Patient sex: F
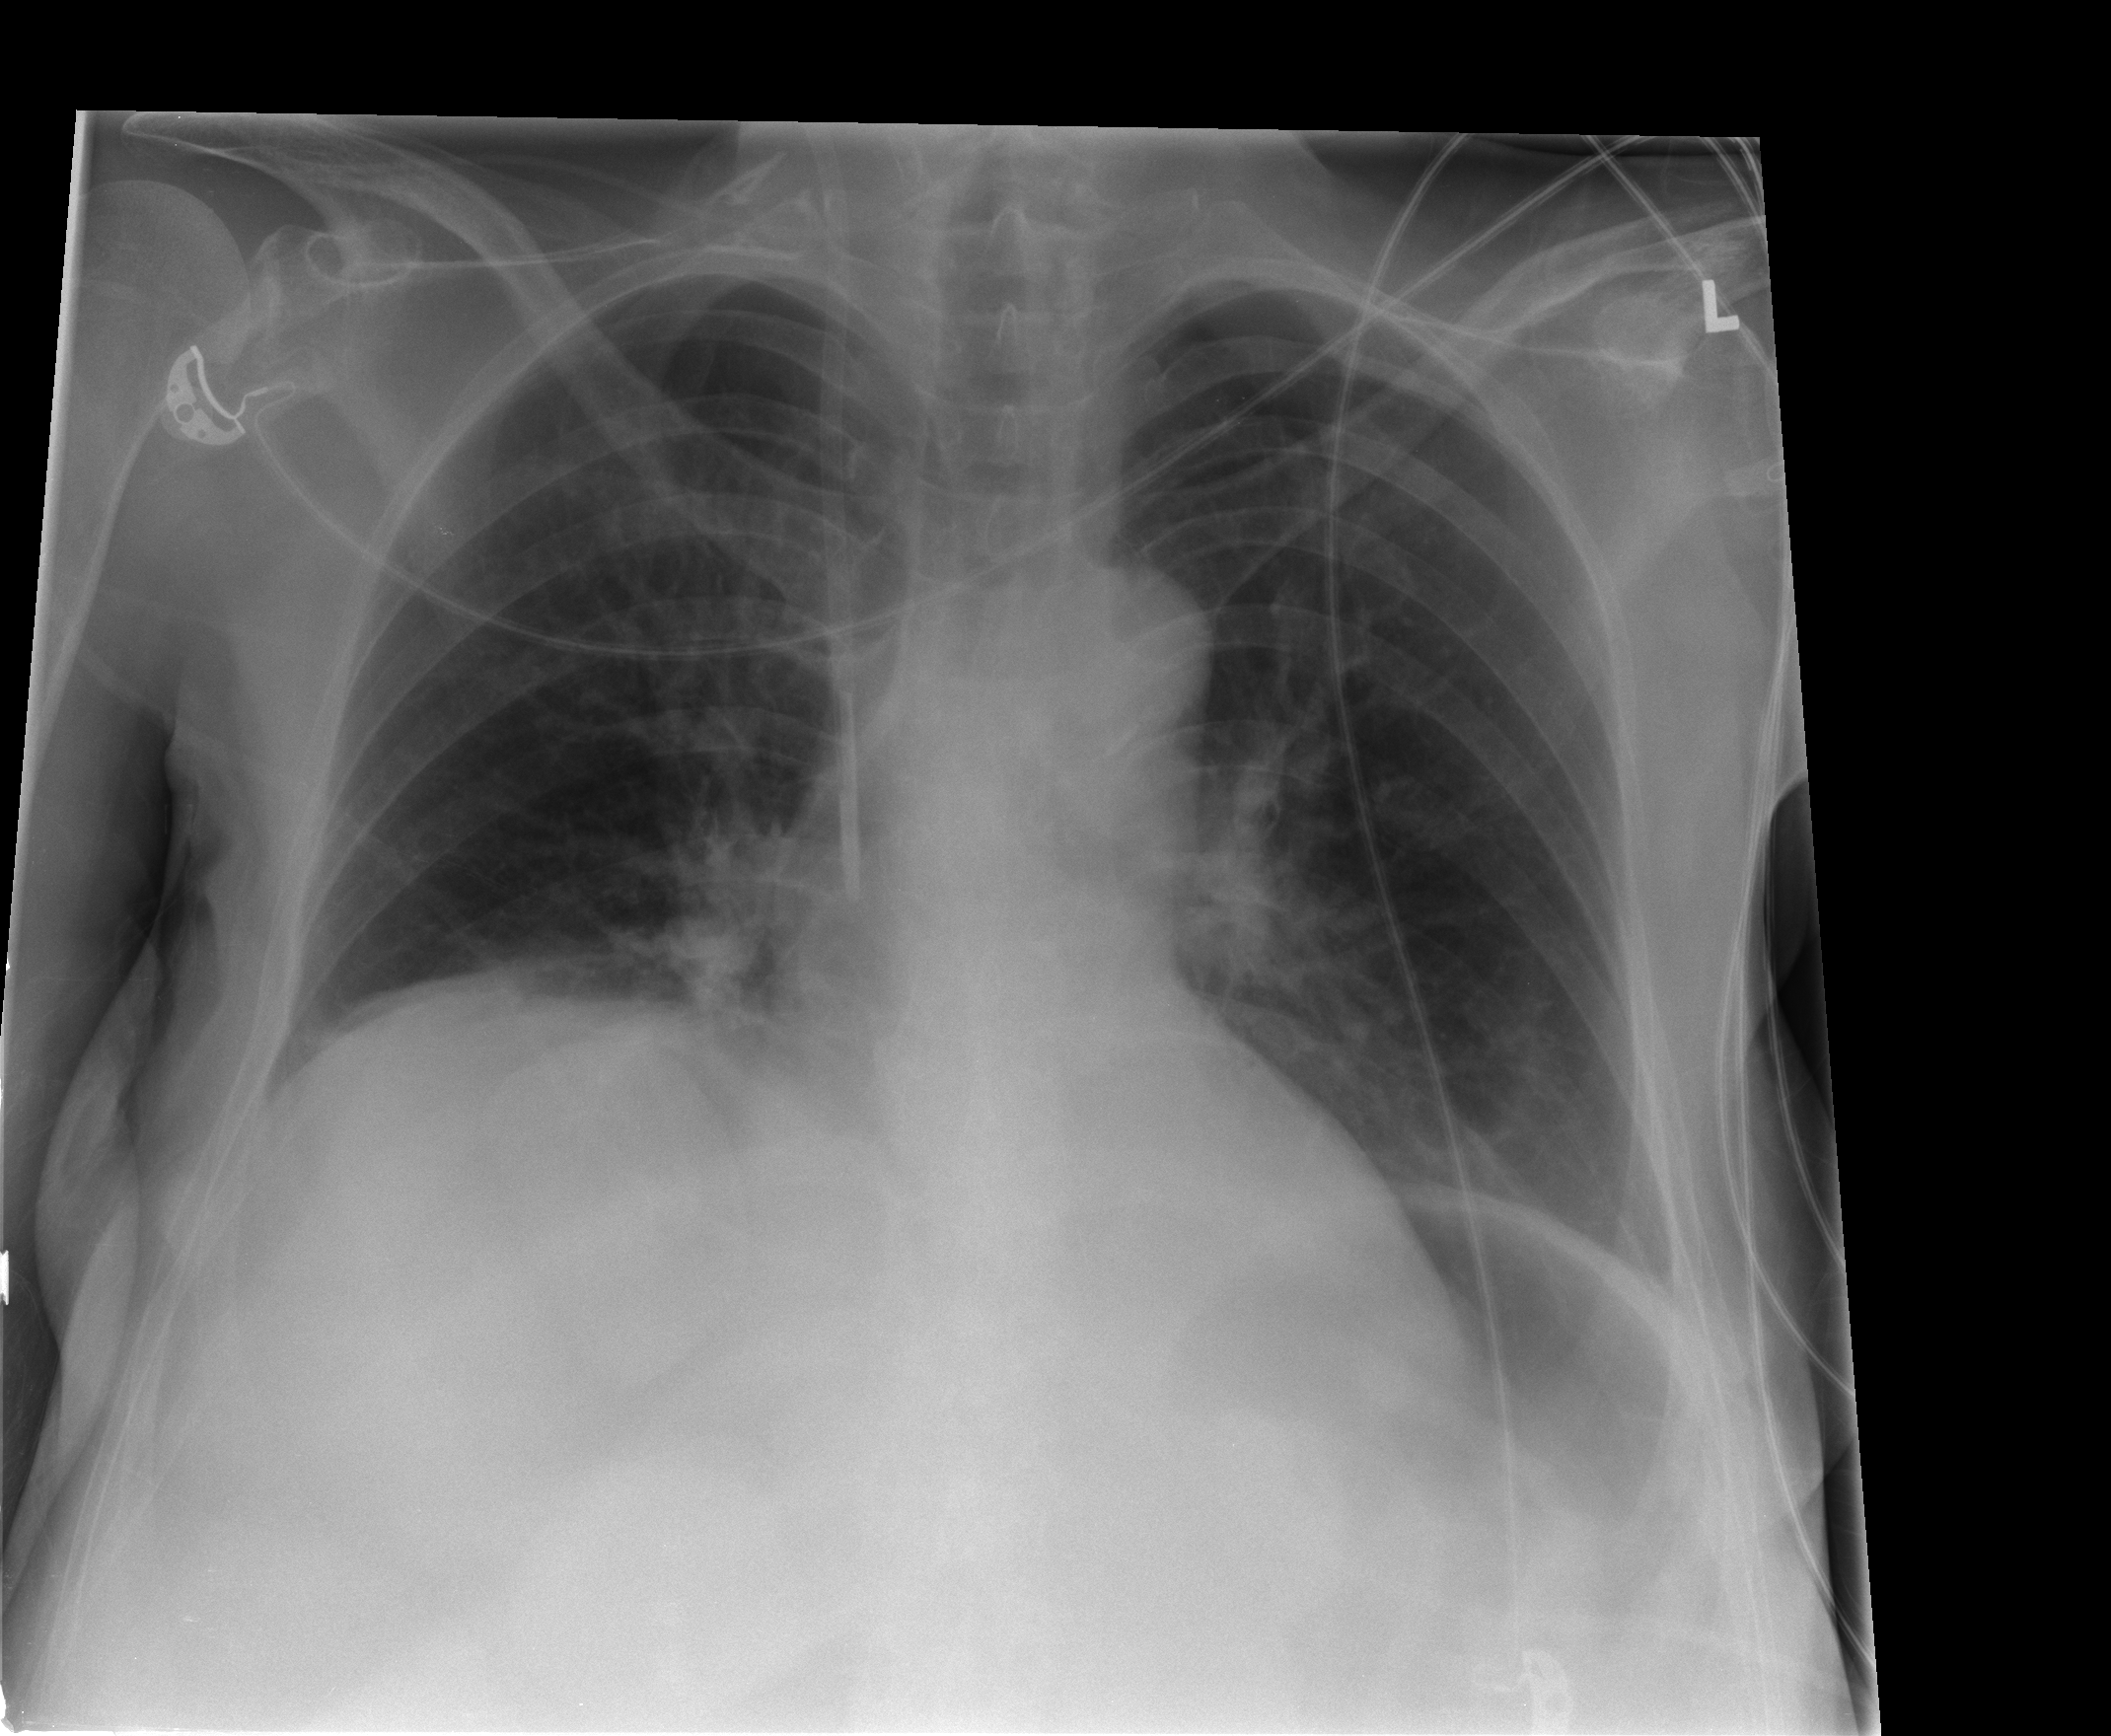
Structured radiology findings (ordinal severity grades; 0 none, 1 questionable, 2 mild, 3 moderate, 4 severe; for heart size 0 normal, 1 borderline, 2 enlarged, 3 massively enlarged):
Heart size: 0
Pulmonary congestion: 0
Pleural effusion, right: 0
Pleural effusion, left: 0
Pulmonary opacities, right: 0
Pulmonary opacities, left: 0
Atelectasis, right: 2
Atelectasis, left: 1